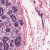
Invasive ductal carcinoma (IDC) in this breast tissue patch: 0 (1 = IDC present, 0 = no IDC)